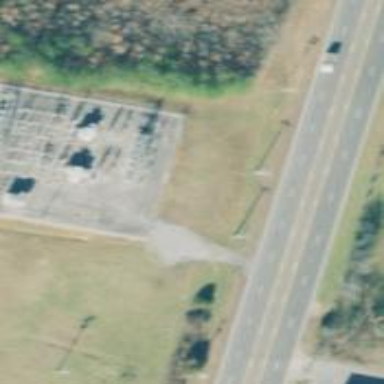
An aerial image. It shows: There is distribution substation enclosed by fence.